Question: I am trying to get to grips with CSS (it having been an aspect of dev that I have tried to avoid in the past) but I cannot get my head around what is going on here.
-
EDIT: Both columns should be equal height, too i.e. both grow to largest.
When the content is less than a page, it remains at full height as is my intention. However in a situation like the fiddle below where the content is longer than a page, whilst the page scrolls, the backgrounds do not flow with the content.

JSFiddle
<URL>
'''
<header>
<div class="header-inner">Header</div>
</header>
<div id="outer">
<div class="col1">
<p>Start</p>
<p>Col1</p>
<p>End</p>
</div>
<div class="col2">
<p>Start</p>
<p>Col2</p>
<p>Col2</p>
<p>Col2</p>
<p>Col2</p>
<p>Col2</p>
<p>Col2</p>
<p>Col2</p>
<p>Col2</p>
<p>Col2</p>
<p>Col2</p>
<p>Col2</p>
<p>Col2</p>
<p>Col2</p>
<p>Col2</p>
<p>Col2</p>
<p>Col2</p>
<p>Col2</p>
<p>Col2</p>
<p>Col2</p>
<p>Col2</p>
<p>Col2</p>
<p>Col2</p>
<p>Col2</p>
<p>Col2</p>
<p>Col2</p>
<p>Col2</p>
<p>Col2</p>
<p>Col2</p>
<p>Col2</p>
<p>Col2</p>
<p>Col2</p>
<p>Col2</p>
<p>Col2</p>
<p>Col2</p>
<p>Col2</p>
<p>Col2</p>
<p>Col2</p>
<p>Col2</p>
<p>Col2</p>
<p>Col2</p>
<p>Col2</p>
<p>Col2</p>
<p>Col2</p>
<p>Col2</p>
<p>Col2</p>
<p>Col2</p>
<p>Col2</p>
<p>Col2</p>
<p>End</p>
</div>
'''
'''
html, body
{
height: 100%;
}
#outer
{
min-height: 100%;
background-color: red;
height: 100%;
width: 1000px;
margin-left: auto;
margin-right: auto;
}
.col1
{
background-color: green;
width: 220px;
float: left;
min-height: 100%;
height: 100%;
margin-right: 10px;
}
.col2
{
background-color: aliceblue;
width: 770px;
float: left;
min-height: 100%;
height: 100%;
}
header {
background-color: orange;
}
.header-inner {
width: 1000px;
margin-left: auto;
margin-right: auto;
}
'''
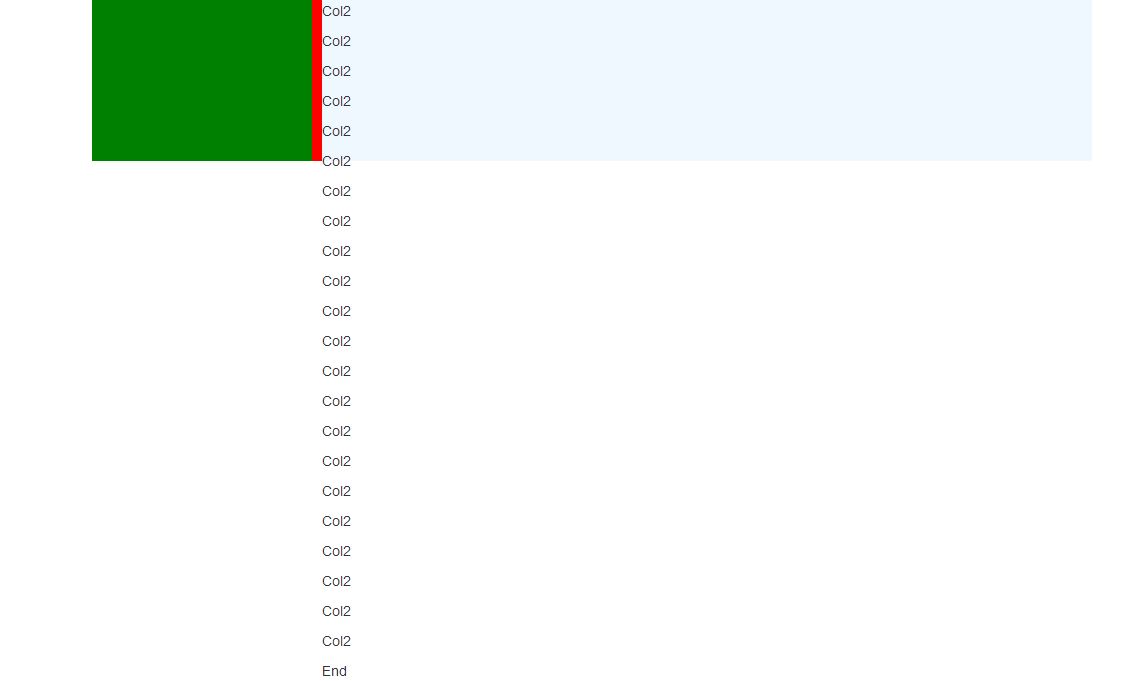
Answer: Note that this answer is only a trick which works on old browsers, but nowadays the right way of doing it is using 'display: table-cell', like others have answered.
---
You can use the following trick:
'''
#outer {
min-height: 100%;
overflow: hidden;
}
.col {
margin-bottom: -10000cm;
padding-bottom: 10000cm;
}
'''
<URL>
The trick sets a big padding to all columns (in this case '10000cm', note it must be a number larger than the height of the tallest column), and removes extra space with a negative margin. But columns with less height will gain (in fact, it's part of the padding).